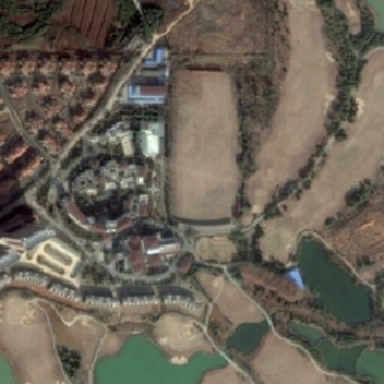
The resort is lying in bahrain decorated with trees and lakes .